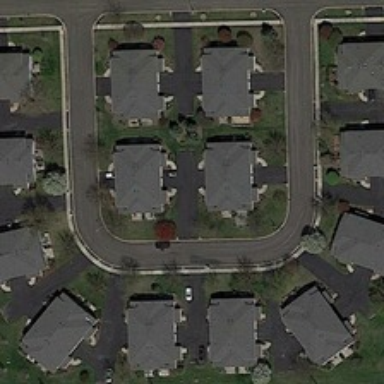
Many residential houses are on the lawn, like straight line,like ring .